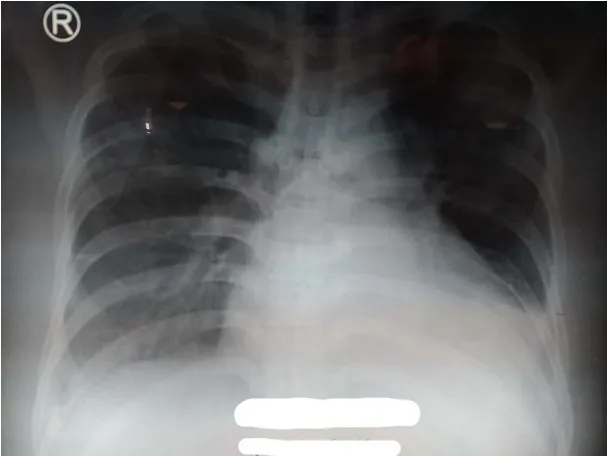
Chest X-ray of the patient.
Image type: radiology (x_ray)